Field crop: maize
Growth stage: 2
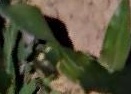
Species: maize